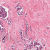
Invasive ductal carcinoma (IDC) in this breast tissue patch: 1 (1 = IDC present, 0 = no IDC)